RGB frame:
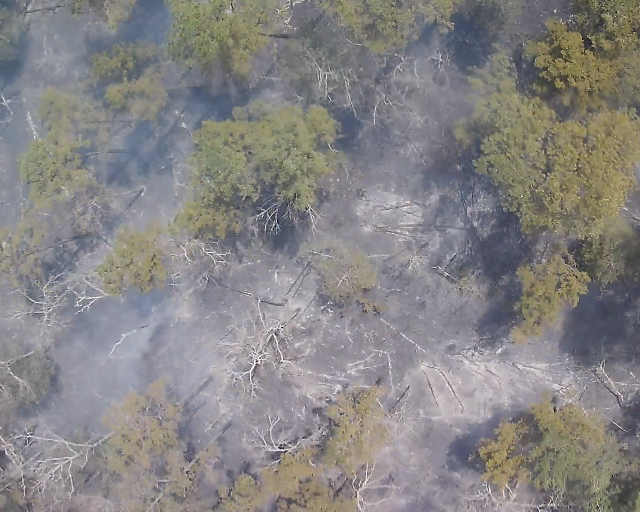
Thermal frame:
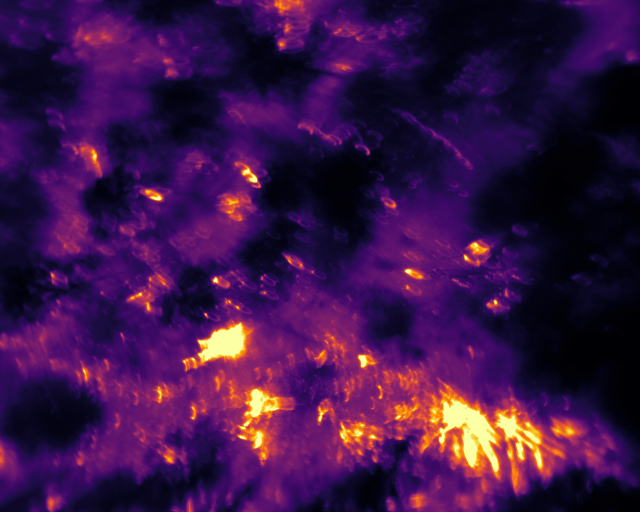
Captured: 2026-02-26 03:40:22
Pixels at or above 80 °C: 22868 (fraction of frame: 0.06979)